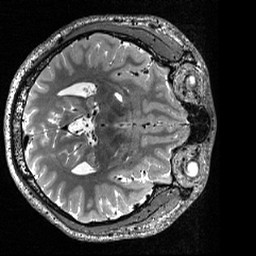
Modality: T2w
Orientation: axial
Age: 25
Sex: male
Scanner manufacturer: siemens
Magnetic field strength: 3 T
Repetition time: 3.2 s
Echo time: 0.56 s